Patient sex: M
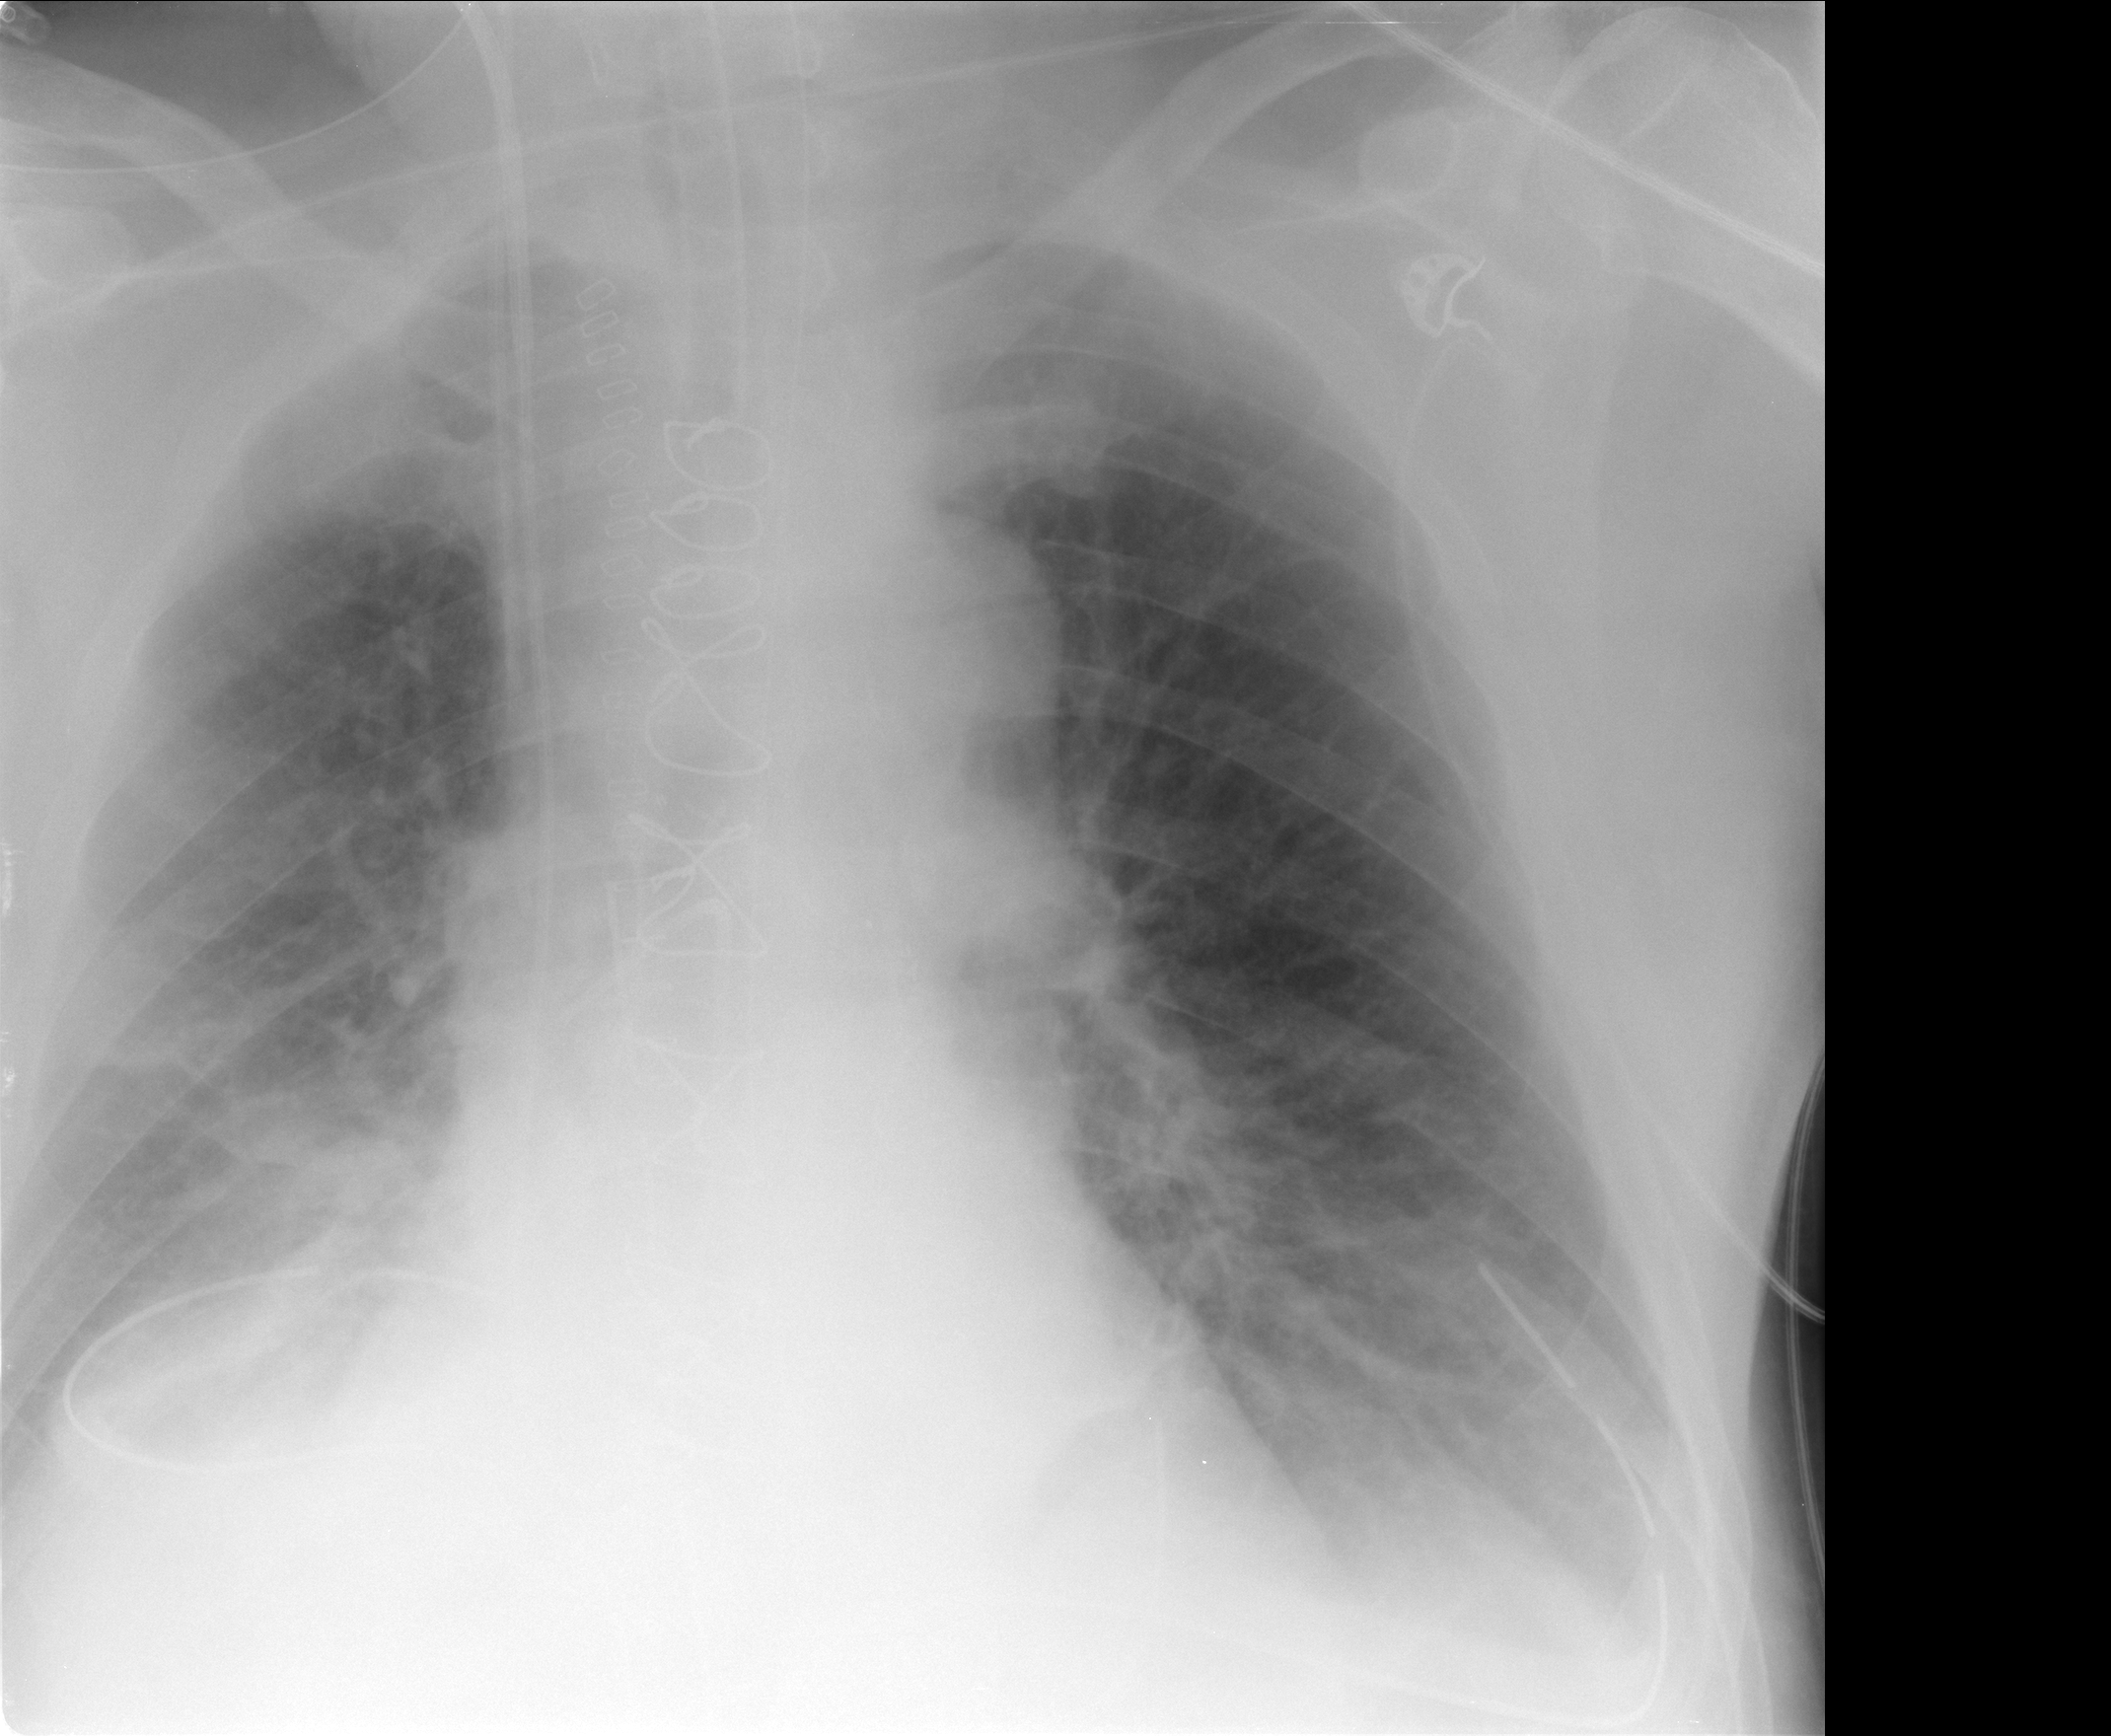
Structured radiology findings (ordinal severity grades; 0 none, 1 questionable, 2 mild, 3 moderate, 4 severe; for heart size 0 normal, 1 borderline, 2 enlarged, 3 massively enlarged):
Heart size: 1
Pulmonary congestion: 1
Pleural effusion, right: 1
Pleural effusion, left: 0
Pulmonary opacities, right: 0
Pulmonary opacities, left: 0
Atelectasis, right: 2
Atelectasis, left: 1